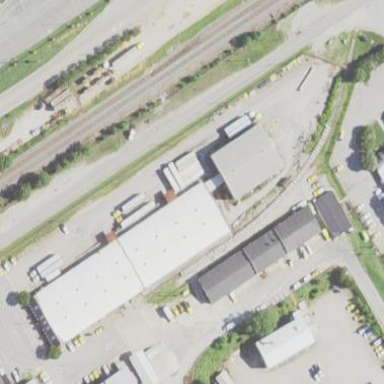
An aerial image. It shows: Commercial building.